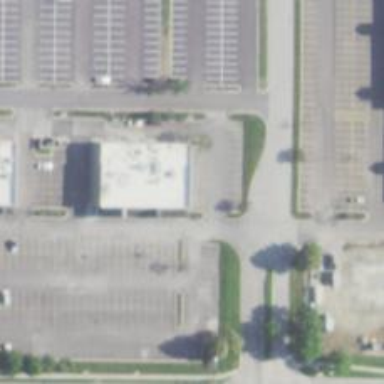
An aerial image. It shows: Parking space.